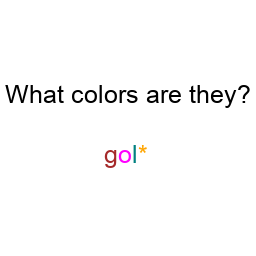
Color: brown, magenta, teal, orange
Color name shown: gold
Background color: white
Question text color: black